Interaction volume radius: 10 \u00c5
Interaction volume height: 40 \u00c5
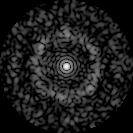
Disorder parameter: 0.8146